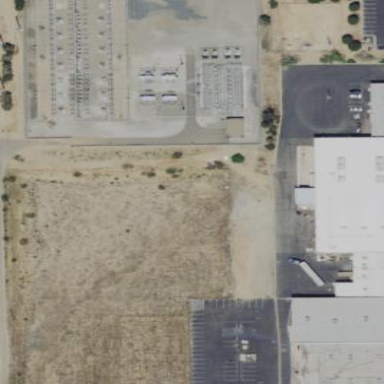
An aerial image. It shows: Power substation.